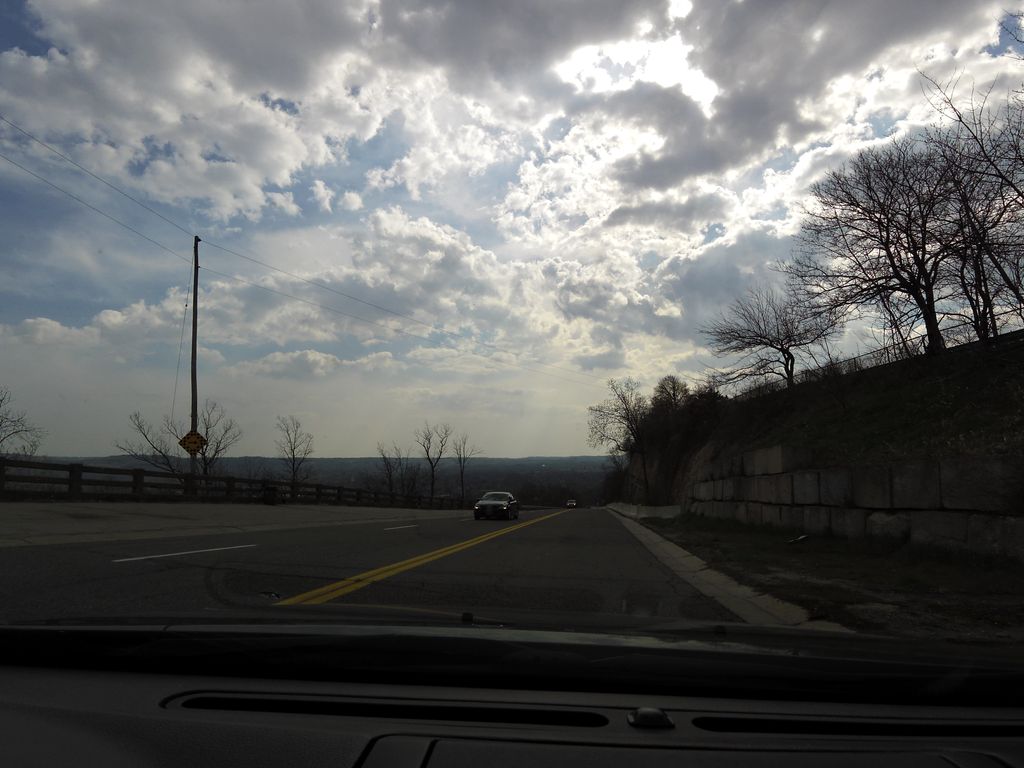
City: hamilton